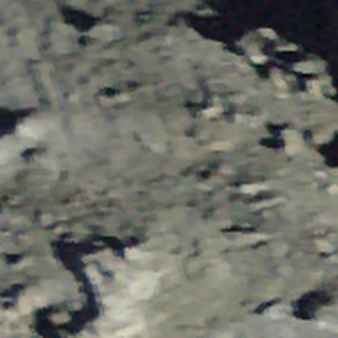
Label: other